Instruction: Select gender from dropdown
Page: traveler
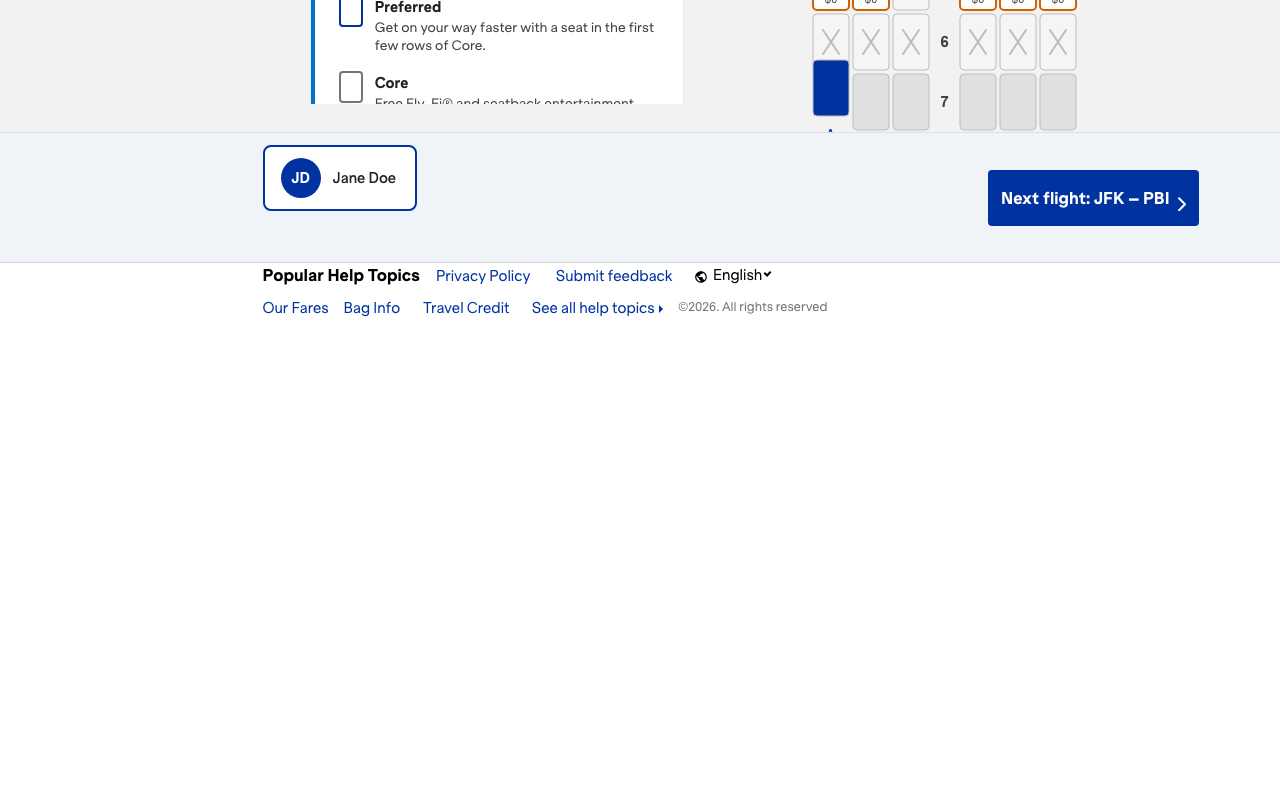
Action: click